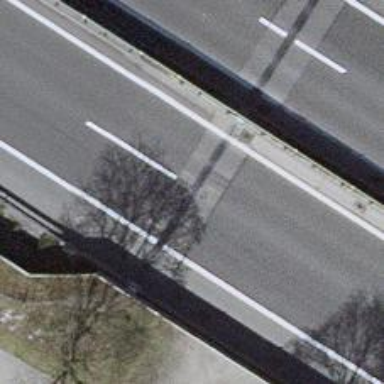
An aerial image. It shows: Motorway.